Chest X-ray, PA view. Patient: 28 years old, sex F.
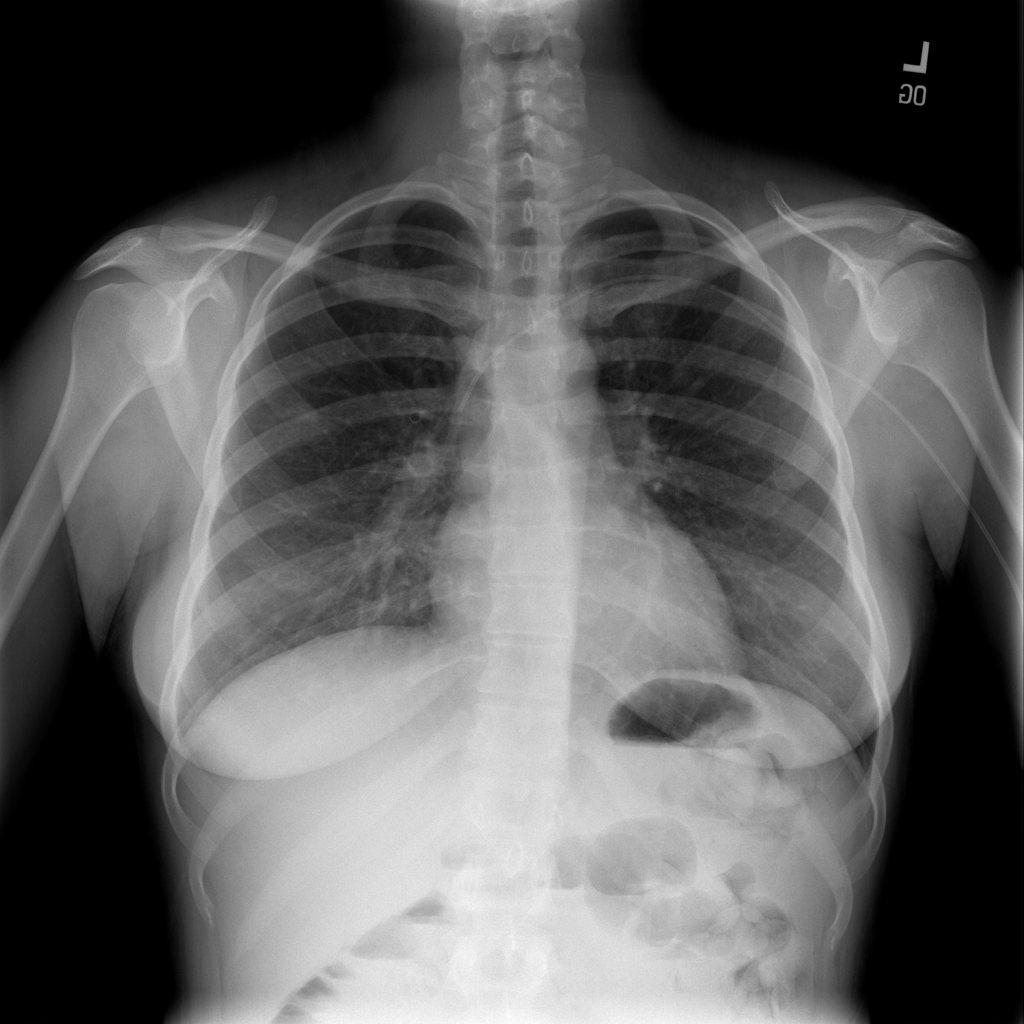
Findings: No Finding